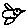
Label: bird